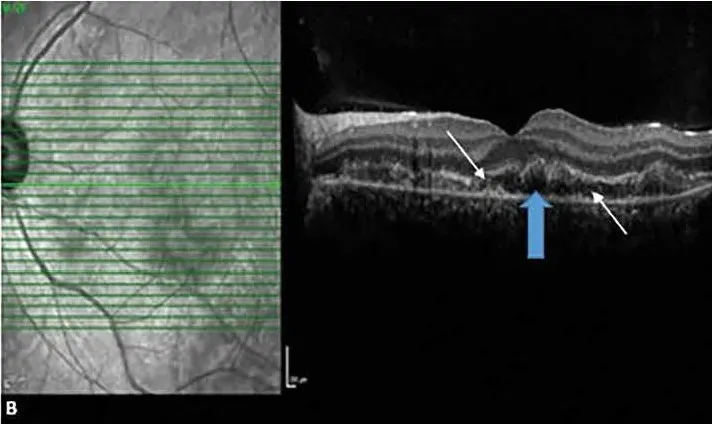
Left eye. On day 4. Swelling in the outer most retinal layers with very shallow sub retinal fluid is seen (blue arrow). Many hyper reflective dots predominately in the outer retinal layers are also present (white arrows).
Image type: ophthalmic_imaging (oct)